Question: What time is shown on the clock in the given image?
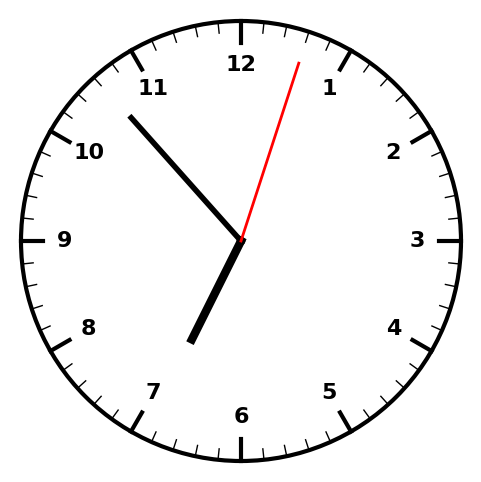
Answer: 06:53:03